Question: I created a control using Carbide.C++ 2.7 as it looks below:
( )

And I'm using Symbian S60 5th Ed SDK; And Targeting Symbian S60 5th Ed, Symbian^3, Symbian Anna.
The way the control works is, one tap to highlight, and another tap to select.
Best Regards.
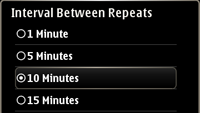
Answer: Symbian S60 5th Ed doesn't support one tap to activate and select an item; This feature is supported
by Symbian^3 and forward.
'''
S60 5th Edition introduced touch support feature with double-tap to maintain binary
and source code compatibility with the existing S60 3.x applications.
Symbian^3 enhances the touch support with single tap for achieving better usability
and development of platform and 3rd party applications. The supporting UI is based on
direct manipulation and is not focus driven, which means that a single-tap on the
device selects and activates an event.
'''
So, if the application created by S60 5th Ed and targeting both Symbian S60 5th Ed and Symbian^3,
Then "" control could be used in place of "".
<URL>